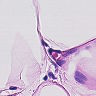
Metastatic tissue present: no